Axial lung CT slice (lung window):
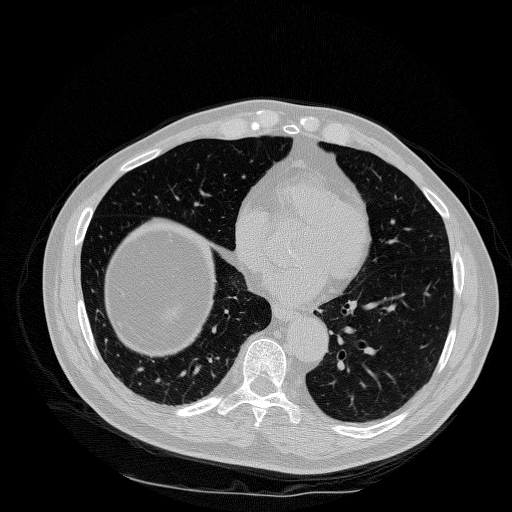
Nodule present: no